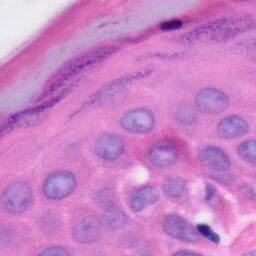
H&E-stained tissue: Skin